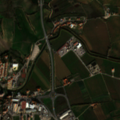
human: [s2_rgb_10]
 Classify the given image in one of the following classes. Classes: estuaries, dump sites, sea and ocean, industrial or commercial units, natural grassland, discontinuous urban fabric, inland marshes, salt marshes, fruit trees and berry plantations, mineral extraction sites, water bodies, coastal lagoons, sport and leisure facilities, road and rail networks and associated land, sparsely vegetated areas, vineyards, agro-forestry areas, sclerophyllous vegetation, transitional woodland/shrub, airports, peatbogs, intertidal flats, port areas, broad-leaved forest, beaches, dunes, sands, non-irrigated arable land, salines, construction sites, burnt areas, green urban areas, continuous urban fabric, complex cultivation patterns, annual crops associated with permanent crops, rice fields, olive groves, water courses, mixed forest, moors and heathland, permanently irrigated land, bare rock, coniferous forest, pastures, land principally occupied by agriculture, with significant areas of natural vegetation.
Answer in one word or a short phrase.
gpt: discontinuous urban fabric, industrial or commercial units, permanently irrigated land, vineyards, complex cultivation patterns